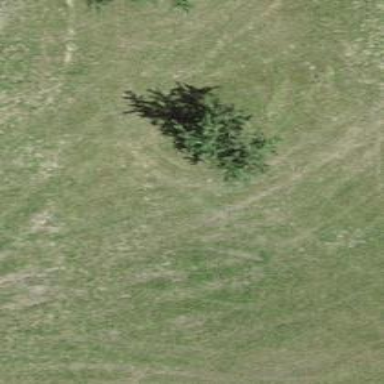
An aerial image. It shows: Single tag "natural: tree."